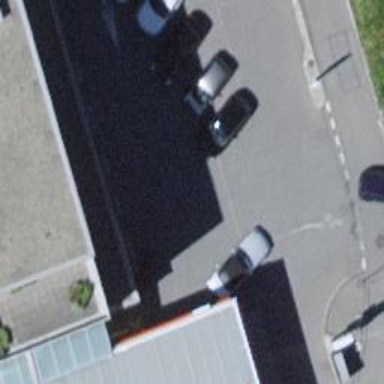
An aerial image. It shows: Charging station.